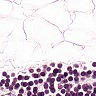
Metastatic tissue present: no